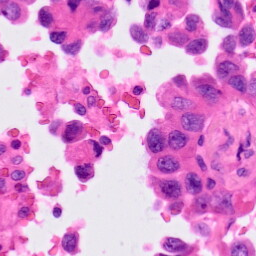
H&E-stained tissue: Lung